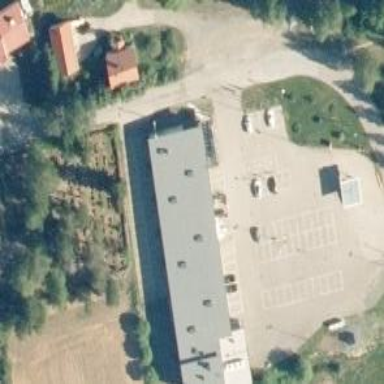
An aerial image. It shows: Supermarket building.